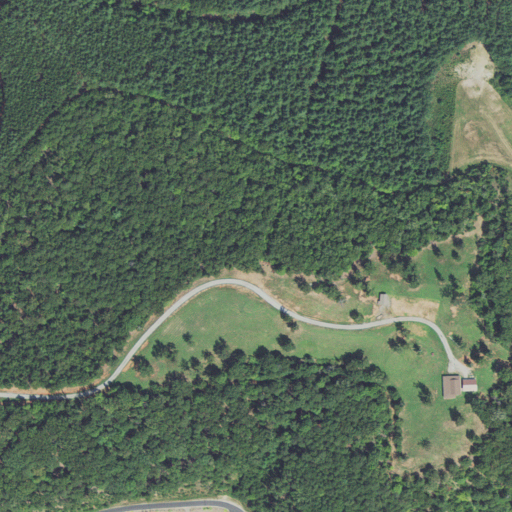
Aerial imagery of mountain in North Carolina named Little Mountain containing mixed forest, evergreen forest, deciduous forest, open development, shrub, grassland, and low intensity development